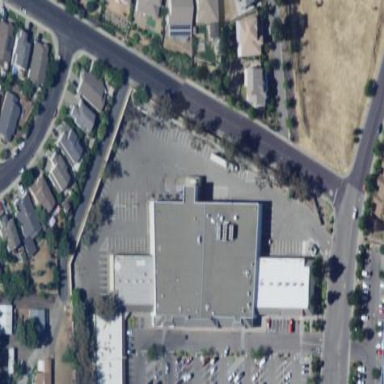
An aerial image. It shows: Supermarket located in building.